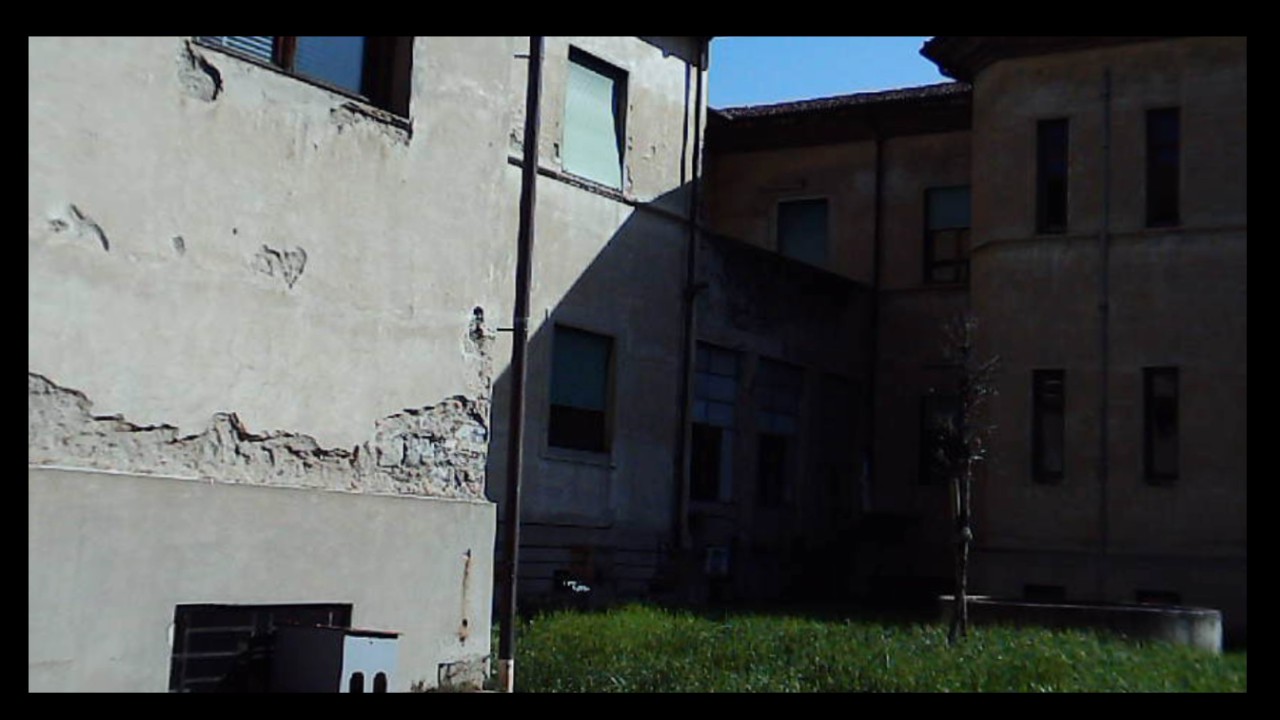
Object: Betafpv air75